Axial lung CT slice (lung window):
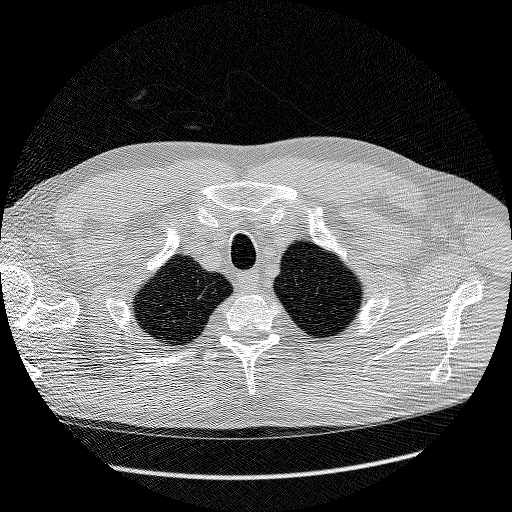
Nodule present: no